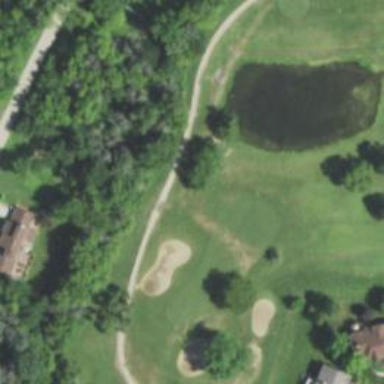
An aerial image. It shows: View of golf hole.